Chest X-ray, PA view. Patient: 42 years old, sex F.
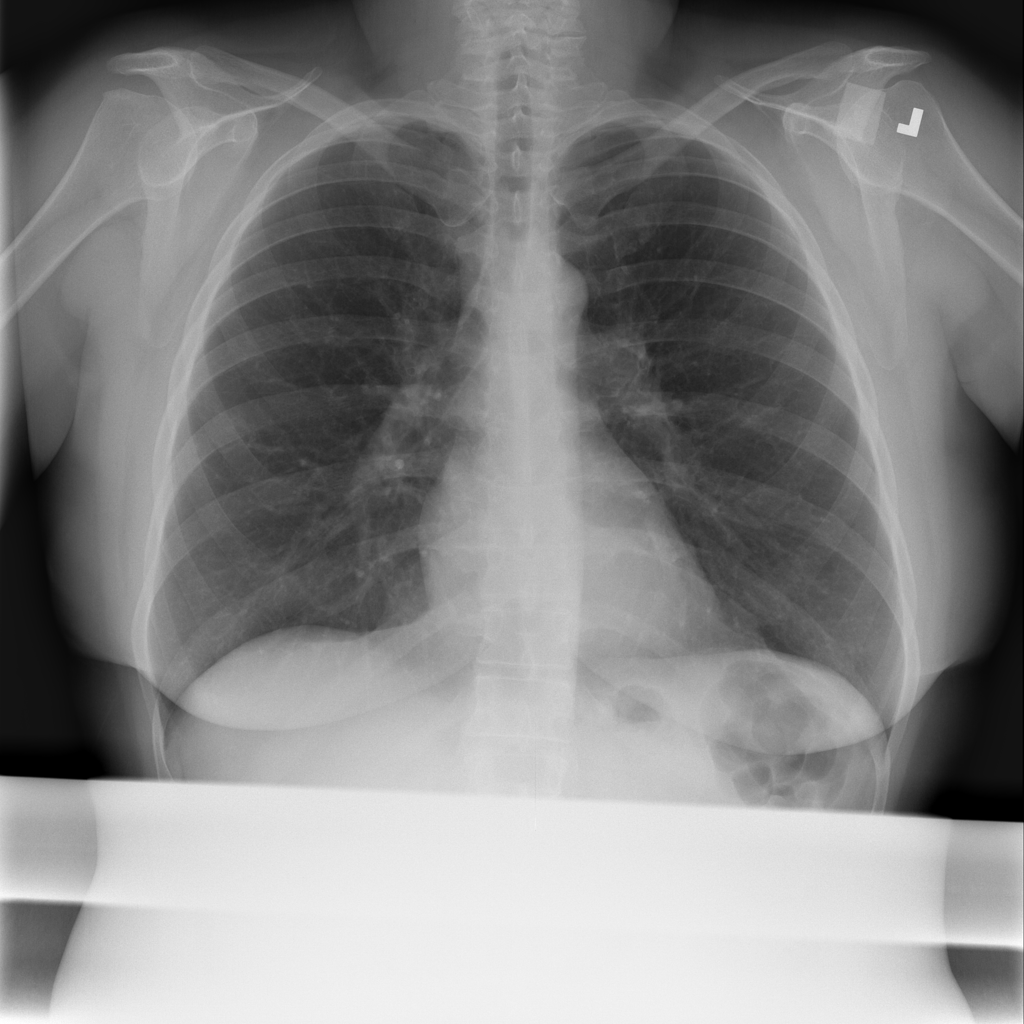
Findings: No Finding